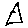
Label: triangle